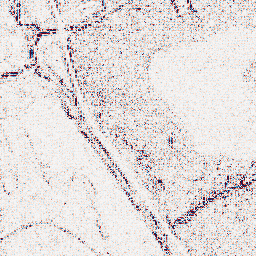
Category: wavelet
Decomposition family: wavelet_reverse_biorthogonal
Decomposition parameters: wavelet: rbio1.3
level: 1
Upsampling method: bicubic
Upsampling parameters: scale: 8
Upsampling scale: 8